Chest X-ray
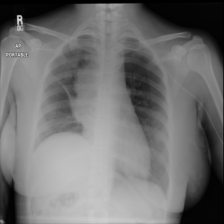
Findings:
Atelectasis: negative
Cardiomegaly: negative
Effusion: negative
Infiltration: negative
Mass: positive
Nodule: negative
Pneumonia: negative
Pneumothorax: negative
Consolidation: negative
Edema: negative
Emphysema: negative
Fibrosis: negative
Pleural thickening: negative
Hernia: negative